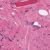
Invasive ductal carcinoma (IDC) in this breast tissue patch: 0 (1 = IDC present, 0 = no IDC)